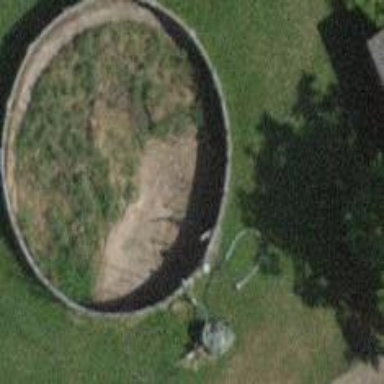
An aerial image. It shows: Storage tank with man-made structure.